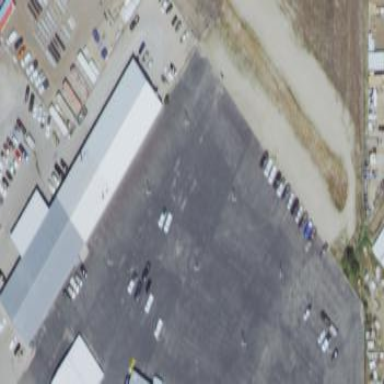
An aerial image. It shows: Car repair shop located in building.